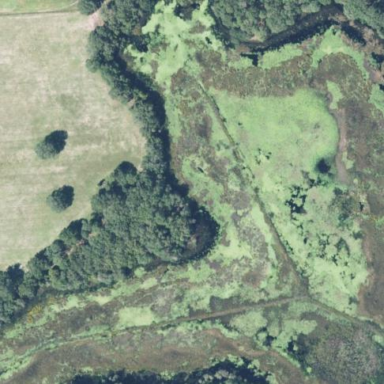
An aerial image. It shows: Mixed woodland area with various types of leaves.